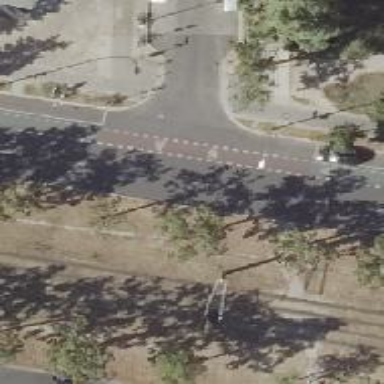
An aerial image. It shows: Asphalt road with lane markings. It is primary highway with dashed separation lines for the cycleway on the right.